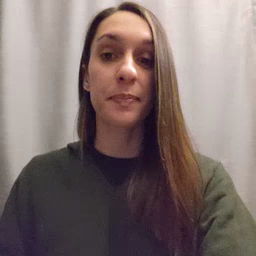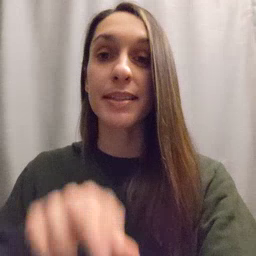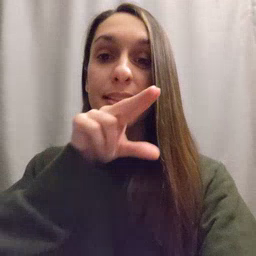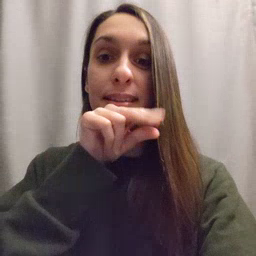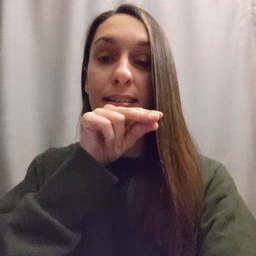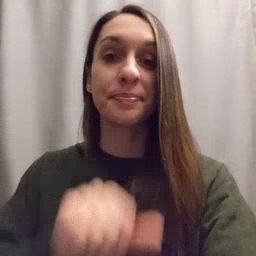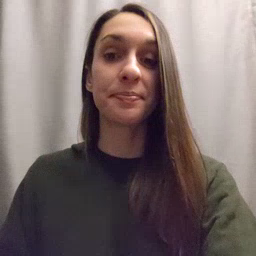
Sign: duck